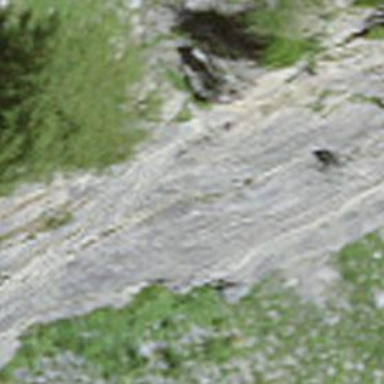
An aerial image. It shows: Natural cliff.